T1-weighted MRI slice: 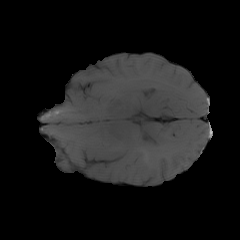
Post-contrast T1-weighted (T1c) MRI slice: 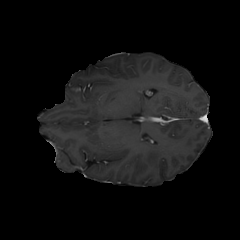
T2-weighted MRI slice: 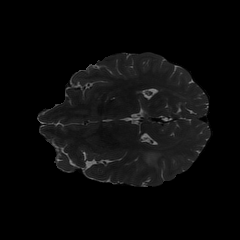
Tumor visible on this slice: yes